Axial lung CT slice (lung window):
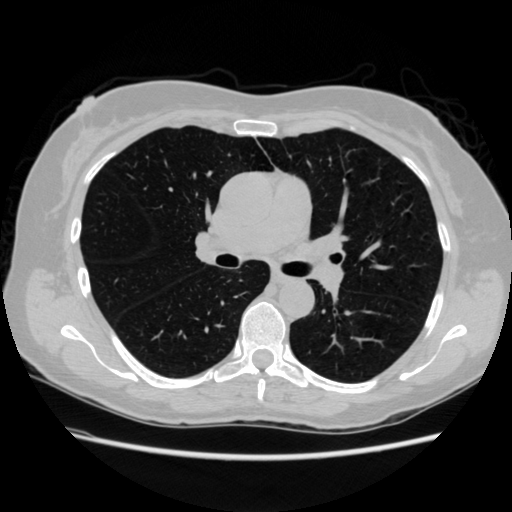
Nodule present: no